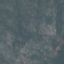
Land use / land cover: HerbaceousVegetation